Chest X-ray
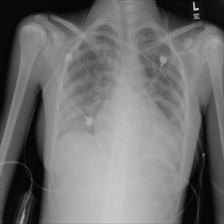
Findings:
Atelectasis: negative
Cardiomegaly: positive
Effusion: negative
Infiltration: positive
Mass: negative
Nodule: negative
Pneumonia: negative
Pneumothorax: negative
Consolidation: negative
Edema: negative
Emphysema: negative
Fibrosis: negative
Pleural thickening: negative
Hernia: negative